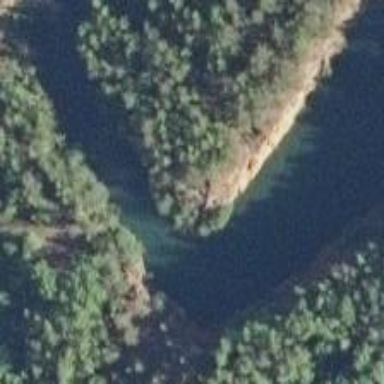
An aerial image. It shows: Pond surrounded by natural water.